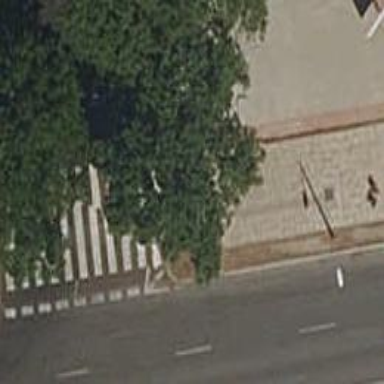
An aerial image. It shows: Kerb serving as barrier.